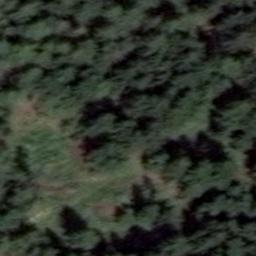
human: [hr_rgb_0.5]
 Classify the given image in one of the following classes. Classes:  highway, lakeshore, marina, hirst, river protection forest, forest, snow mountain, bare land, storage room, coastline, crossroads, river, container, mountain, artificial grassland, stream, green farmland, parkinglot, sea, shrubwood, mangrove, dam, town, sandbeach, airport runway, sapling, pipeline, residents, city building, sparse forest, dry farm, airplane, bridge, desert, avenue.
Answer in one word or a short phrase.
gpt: forest